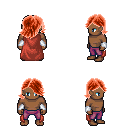
a pixel art fantasy rpg character, male body template, human, dark skin, maroon cape, magenta pants, red swoop hairstyle, white cloth bracers, four views (front, back, left, right), 2x2 character sprite sheet, small pixel art, hard edges, no anti-aliasing